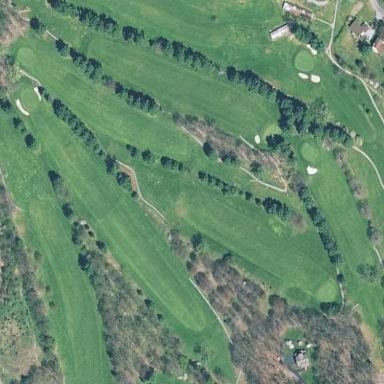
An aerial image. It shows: Golf course.